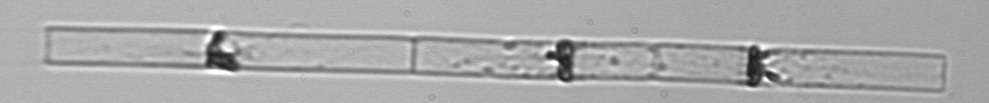
Label: Dactyliosolen_blavyanus